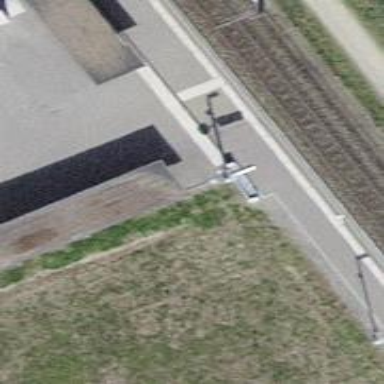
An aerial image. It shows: Bench for seating.